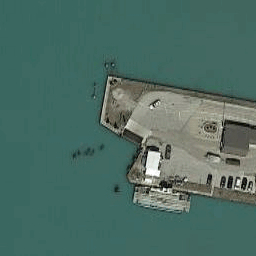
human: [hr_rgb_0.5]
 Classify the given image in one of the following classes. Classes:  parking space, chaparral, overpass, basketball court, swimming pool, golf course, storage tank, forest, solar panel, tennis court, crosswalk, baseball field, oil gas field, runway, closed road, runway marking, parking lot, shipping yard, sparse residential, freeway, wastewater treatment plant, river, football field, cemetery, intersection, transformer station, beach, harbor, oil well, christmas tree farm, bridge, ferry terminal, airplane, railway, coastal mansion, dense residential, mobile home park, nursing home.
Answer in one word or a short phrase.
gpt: ferry terminal